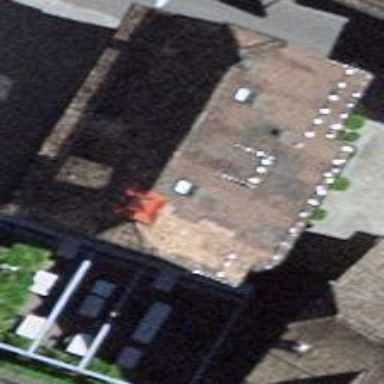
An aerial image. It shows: Restaurant in building.